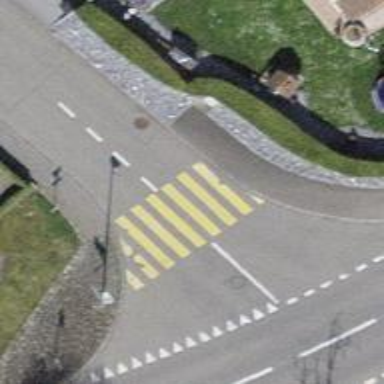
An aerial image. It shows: Marked crossing on the road.